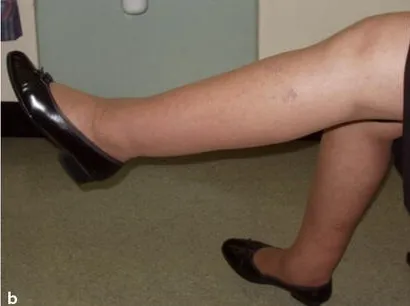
Extension. Were very satisfactory.
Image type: radiology (x_ray)